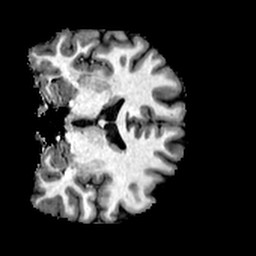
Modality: T1w
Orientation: coronal
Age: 31
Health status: healthy
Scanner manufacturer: philips
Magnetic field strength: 3 T
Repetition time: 0.007827 s
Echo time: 0.003601 s